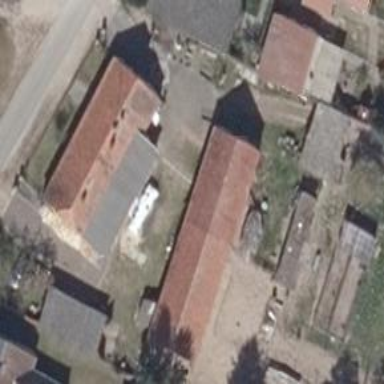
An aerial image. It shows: Barn.